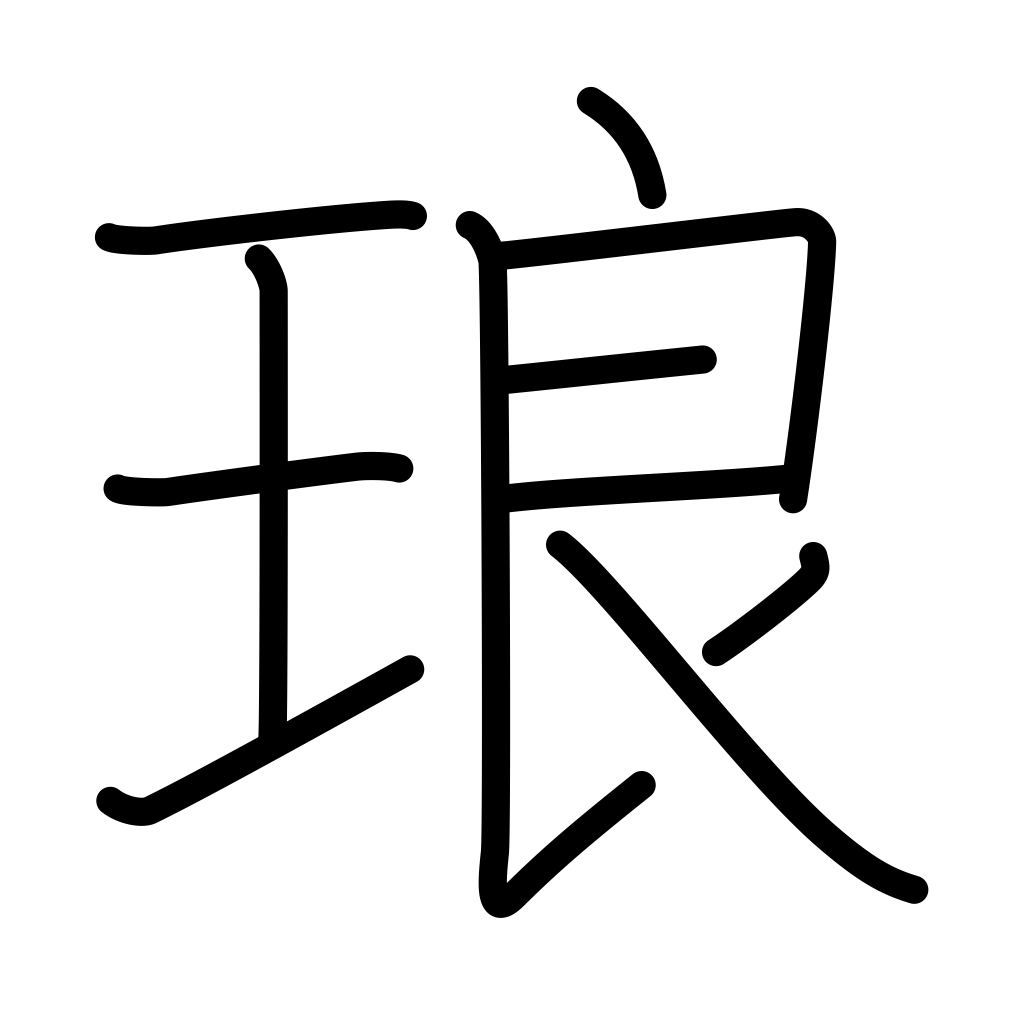
Meaning: a precious stone